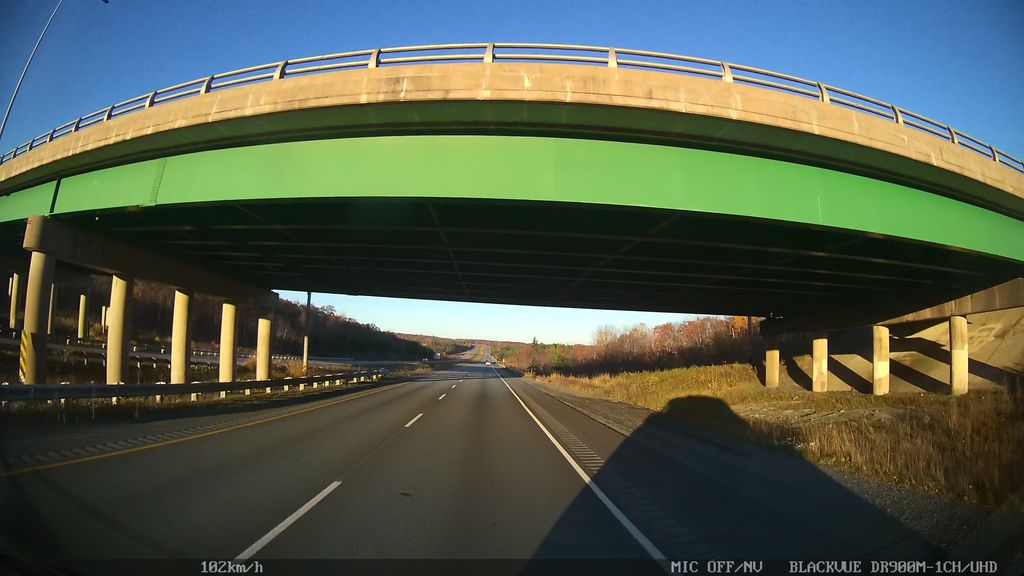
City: halifax